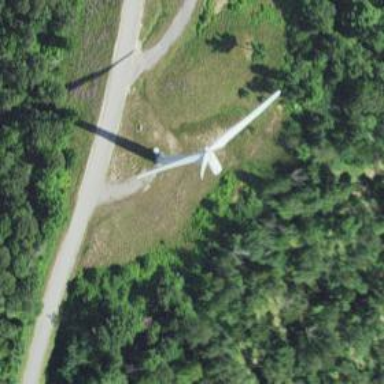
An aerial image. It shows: Wind generator using wind turbines of horizontal axis.